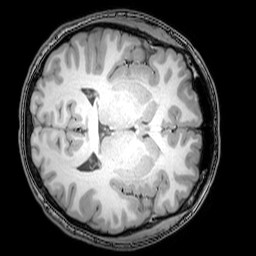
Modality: T1w
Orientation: axial
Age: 20
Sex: male
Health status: healthy
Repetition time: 0.081 s
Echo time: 0.037 s